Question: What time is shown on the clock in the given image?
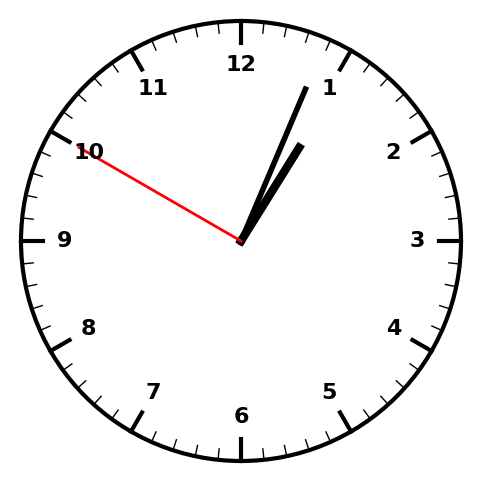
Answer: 01:03:50